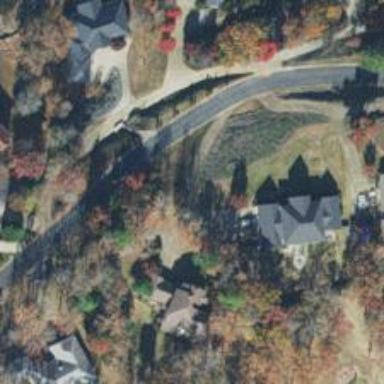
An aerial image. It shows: Driveway leading to service road.